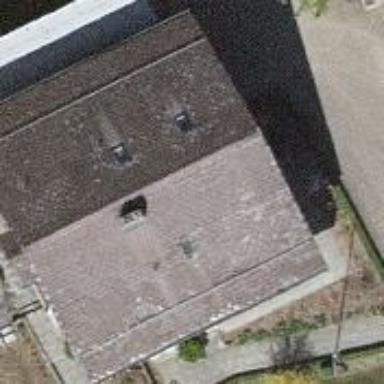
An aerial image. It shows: Building with gabled roof oriented across. The roof is gray in colour.